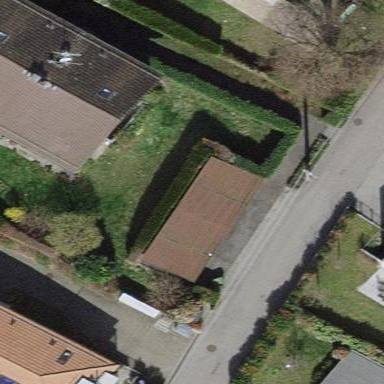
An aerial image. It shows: View of roof of building.